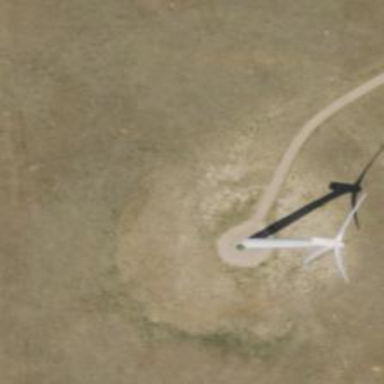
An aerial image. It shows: Wind power generator utilizing wind turbines.